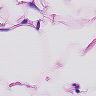
Metastatic tissue present: no